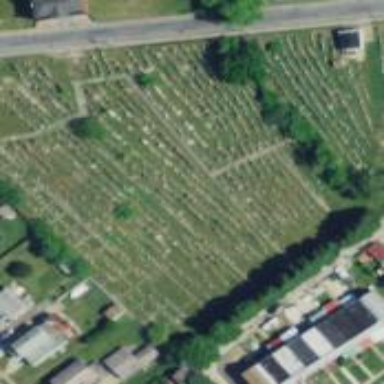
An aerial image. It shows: Cemetery.